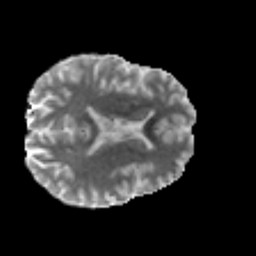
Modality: MD
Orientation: axial
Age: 34
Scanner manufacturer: philips
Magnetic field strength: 3 T
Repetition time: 8.6 s
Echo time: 0.127 s